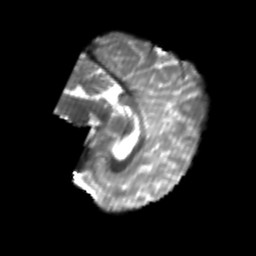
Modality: T2w
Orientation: sagittal
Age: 21
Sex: female
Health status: healthy
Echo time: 0.074 s